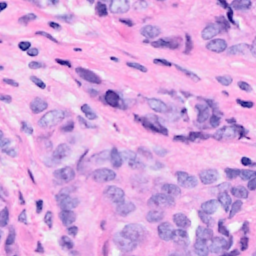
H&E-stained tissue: Breast